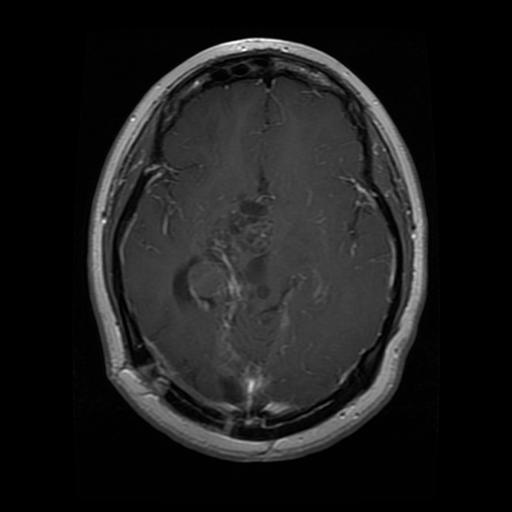
Label: glioma